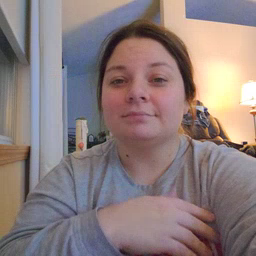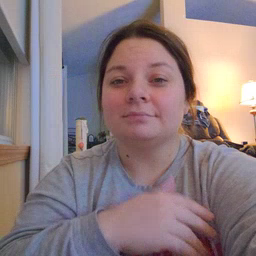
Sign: brown